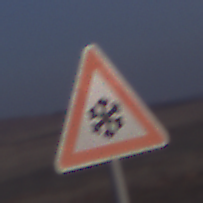
Verkehrszeichen: SchneeOderEisglaette
Umgebung: Outdoor, Nature
Tageszeit: SunriseSunset
Wetter: Clear
Licht: Natural
Jahreszeit: NotSpecified
Kontrast: LowContrast